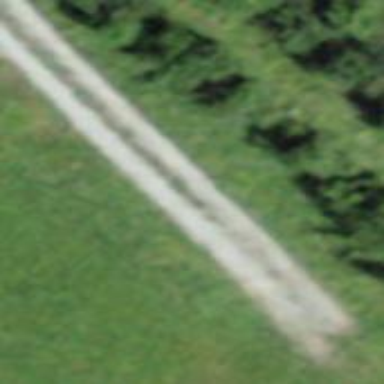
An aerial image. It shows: Gravel track with grade2 quality.